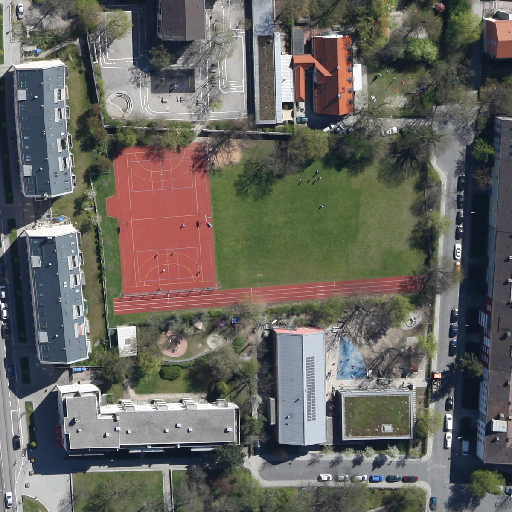
Referring expression: light-duty vehicle